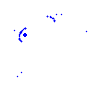
Particle: kaon